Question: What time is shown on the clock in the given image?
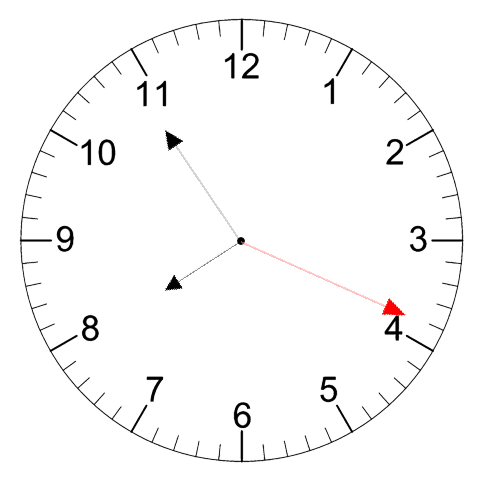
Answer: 07:54:19